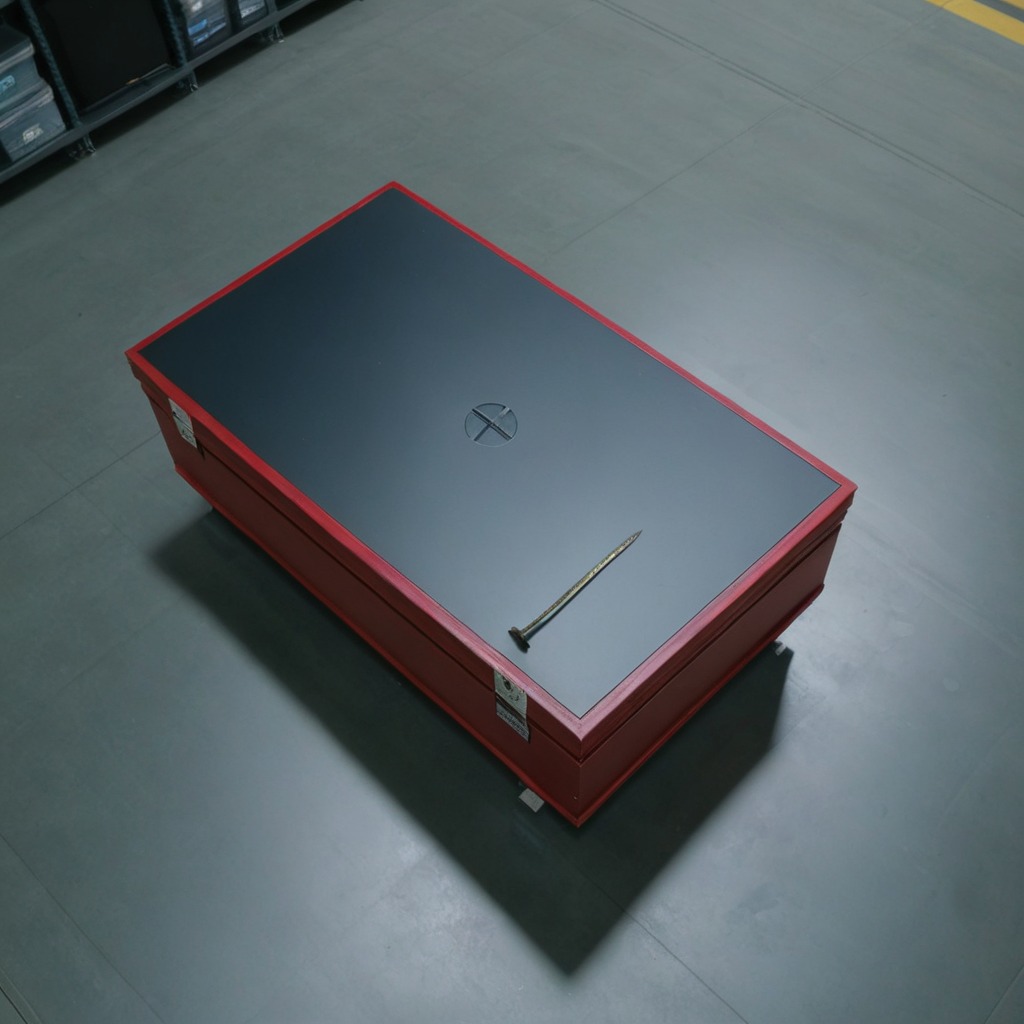
An iron nail is lying on the toolbox surface in an airplane hangar workshop.